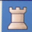
Piece: wR